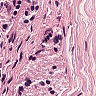
Metastatic tissue present: no